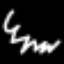
Label: squiggle